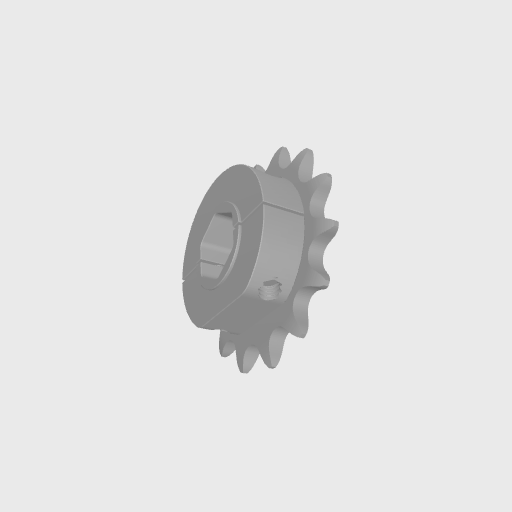
Part: SteelClampingSprocket12RID